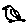
Label: bird